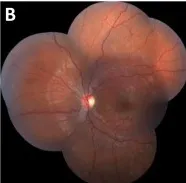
Bilateral optic neuropathy and retinopathy at presentation. (A, B), Widefield fundus color photographs demonstrating an asymmetric right greater than left optic disc edema and numerous patchy RPE abnormalities of the left posterior pole that are consistent with inflammatory lesions.
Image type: ophthalmic_imaging (fundus_photograph)